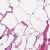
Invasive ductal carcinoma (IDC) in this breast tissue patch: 0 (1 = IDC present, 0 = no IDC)